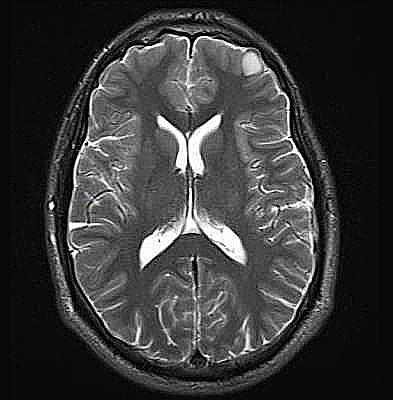
Label: notumor